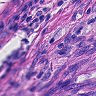
Metastatic tissue present: yes